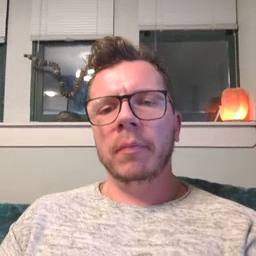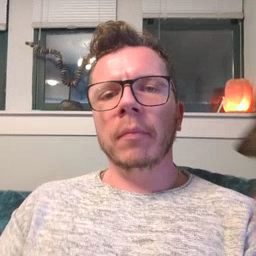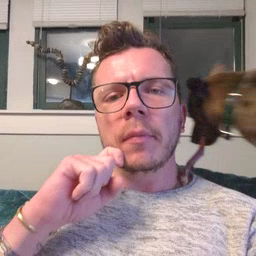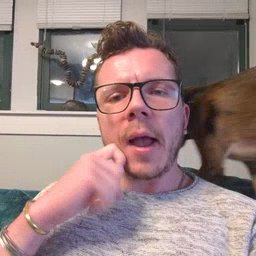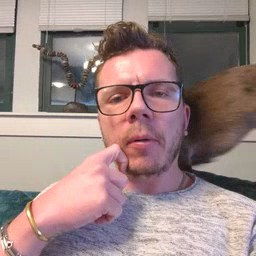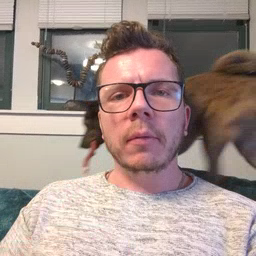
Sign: apple